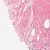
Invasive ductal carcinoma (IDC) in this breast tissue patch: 0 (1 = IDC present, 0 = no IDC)